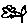
Label: flower